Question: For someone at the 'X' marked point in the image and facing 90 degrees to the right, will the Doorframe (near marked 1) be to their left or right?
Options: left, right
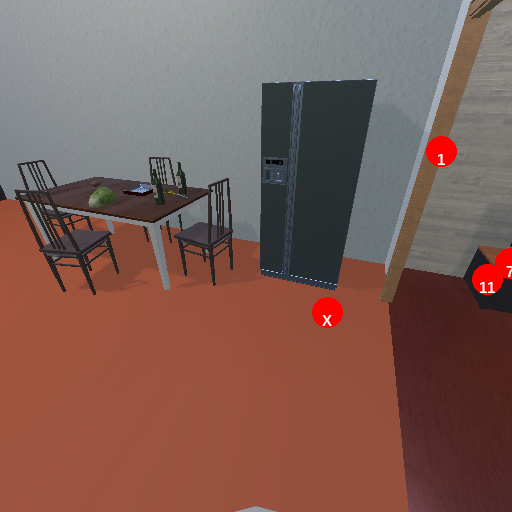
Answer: left